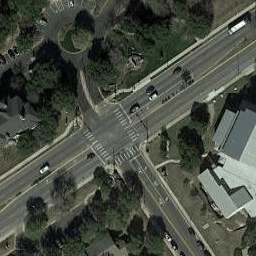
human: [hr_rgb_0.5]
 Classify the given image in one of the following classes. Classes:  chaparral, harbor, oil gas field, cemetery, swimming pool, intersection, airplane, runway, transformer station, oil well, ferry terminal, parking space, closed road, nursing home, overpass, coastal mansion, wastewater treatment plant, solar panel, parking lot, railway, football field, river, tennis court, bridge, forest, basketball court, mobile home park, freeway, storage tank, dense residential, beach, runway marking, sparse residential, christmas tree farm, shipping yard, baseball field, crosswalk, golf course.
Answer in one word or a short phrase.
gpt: intersection